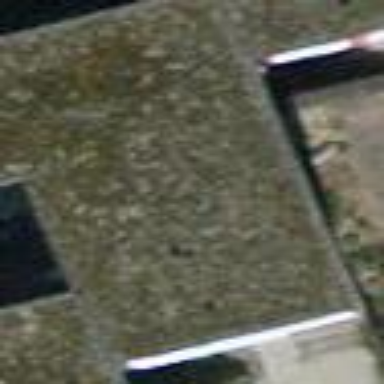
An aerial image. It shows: Terrace building.